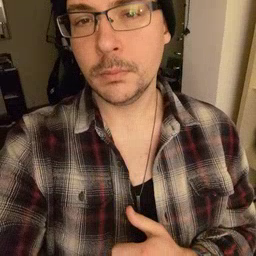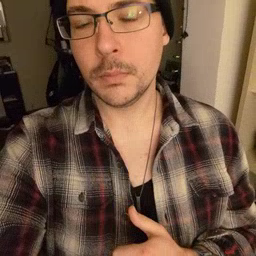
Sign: milk